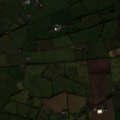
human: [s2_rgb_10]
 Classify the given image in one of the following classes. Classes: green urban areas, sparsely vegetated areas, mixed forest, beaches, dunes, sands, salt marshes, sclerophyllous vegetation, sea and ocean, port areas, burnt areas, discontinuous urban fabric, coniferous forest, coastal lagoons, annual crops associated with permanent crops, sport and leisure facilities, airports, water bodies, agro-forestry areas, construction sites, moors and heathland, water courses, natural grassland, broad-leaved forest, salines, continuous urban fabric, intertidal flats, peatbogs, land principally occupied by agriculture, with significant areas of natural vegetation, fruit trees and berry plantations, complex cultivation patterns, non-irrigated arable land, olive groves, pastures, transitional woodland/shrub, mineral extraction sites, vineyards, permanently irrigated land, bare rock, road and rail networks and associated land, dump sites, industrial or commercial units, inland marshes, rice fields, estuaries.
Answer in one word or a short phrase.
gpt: non-irrigated arable land, pastures